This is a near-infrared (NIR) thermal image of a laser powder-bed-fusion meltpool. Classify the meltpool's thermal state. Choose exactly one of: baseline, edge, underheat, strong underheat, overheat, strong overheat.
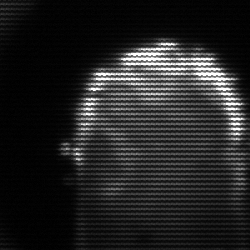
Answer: baseline